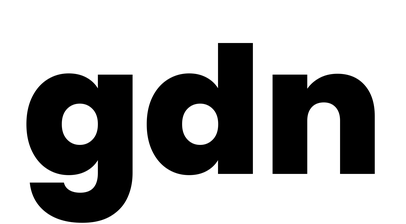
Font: Poppins-ExtraBold